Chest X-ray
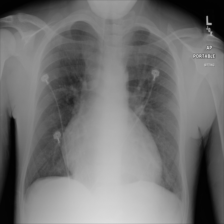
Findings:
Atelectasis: negative
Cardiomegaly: negative
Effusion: negative
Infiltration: negative
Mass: negative
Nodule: negative
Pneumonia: negative
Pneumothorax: negative
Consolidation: negative
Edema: negative
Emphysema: negative
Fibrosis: negative
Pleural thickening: negative
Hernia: negative